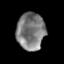
Tissue: prostate
Cell type: T cells
Senescence score: 0.3221
Nuclear area (px): 1025
Mean DAPI intensity: 124.925